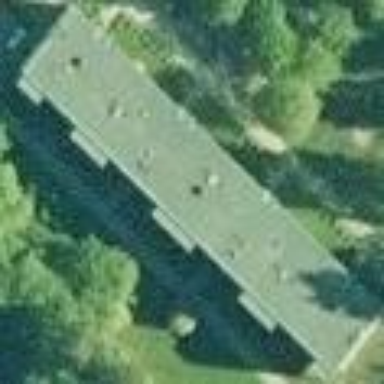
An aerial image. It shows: Block building.